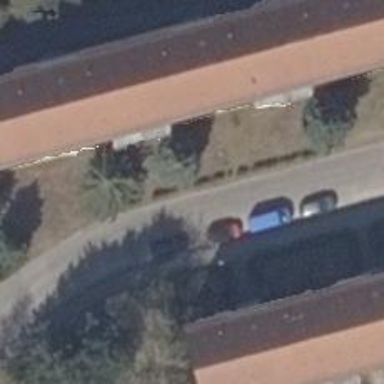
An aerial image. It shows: Gabled roof on building that houses apartments.